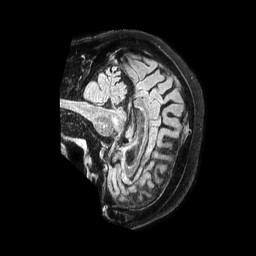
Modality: FLAIR
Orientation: sagittal
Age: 79
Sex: female
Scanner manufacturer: philips
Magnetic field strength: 1.5 T
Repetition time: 4.8 s
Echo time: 0.3723 s